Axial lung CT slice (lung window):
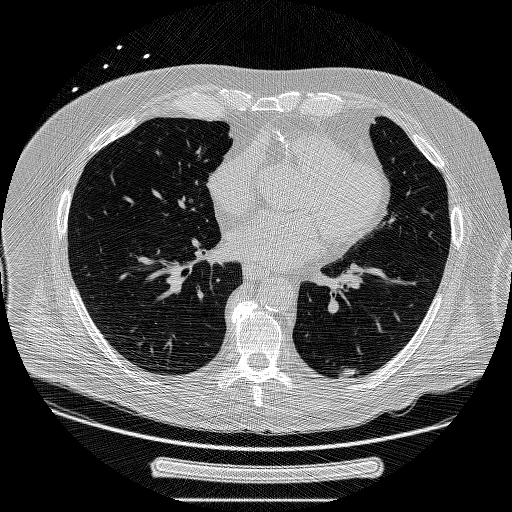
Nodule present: yes
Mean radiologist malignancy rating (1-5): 4